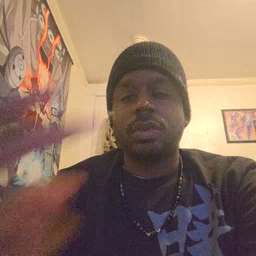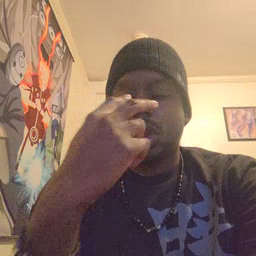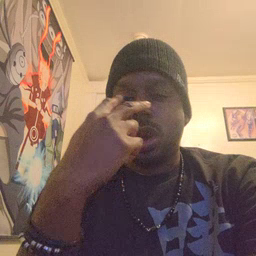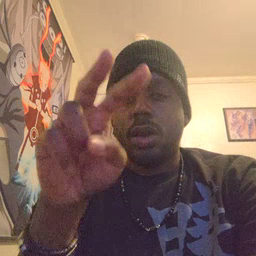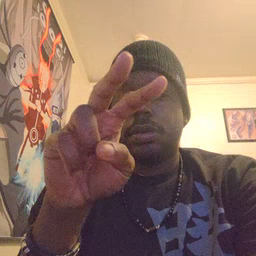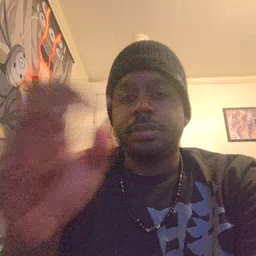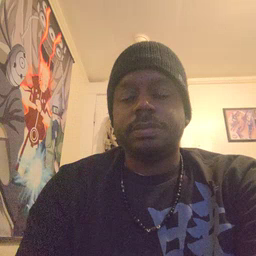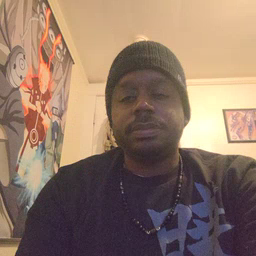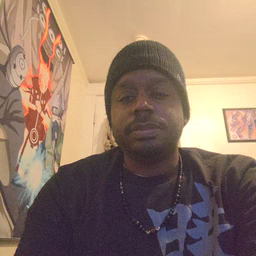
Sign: look